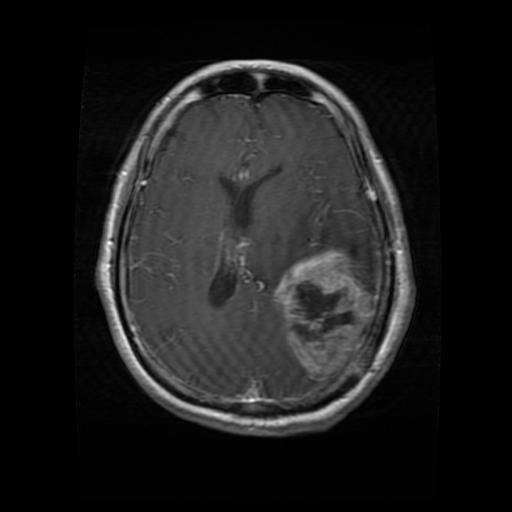
Label: glioma